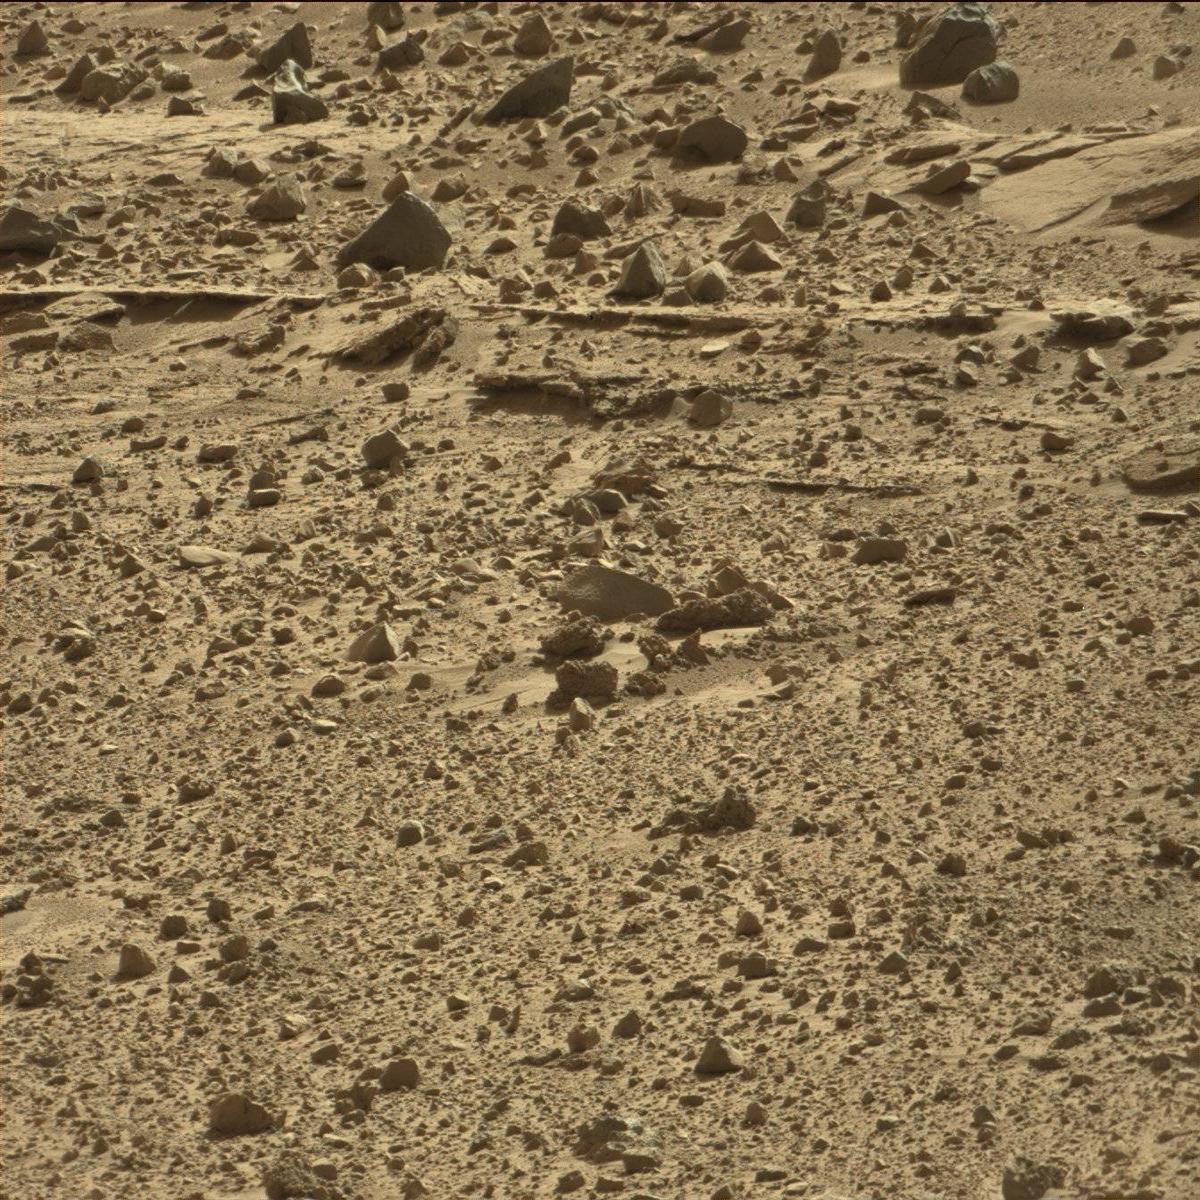
Terrain classes present: Bedrock, Rock, Sand / Soil